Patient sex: M
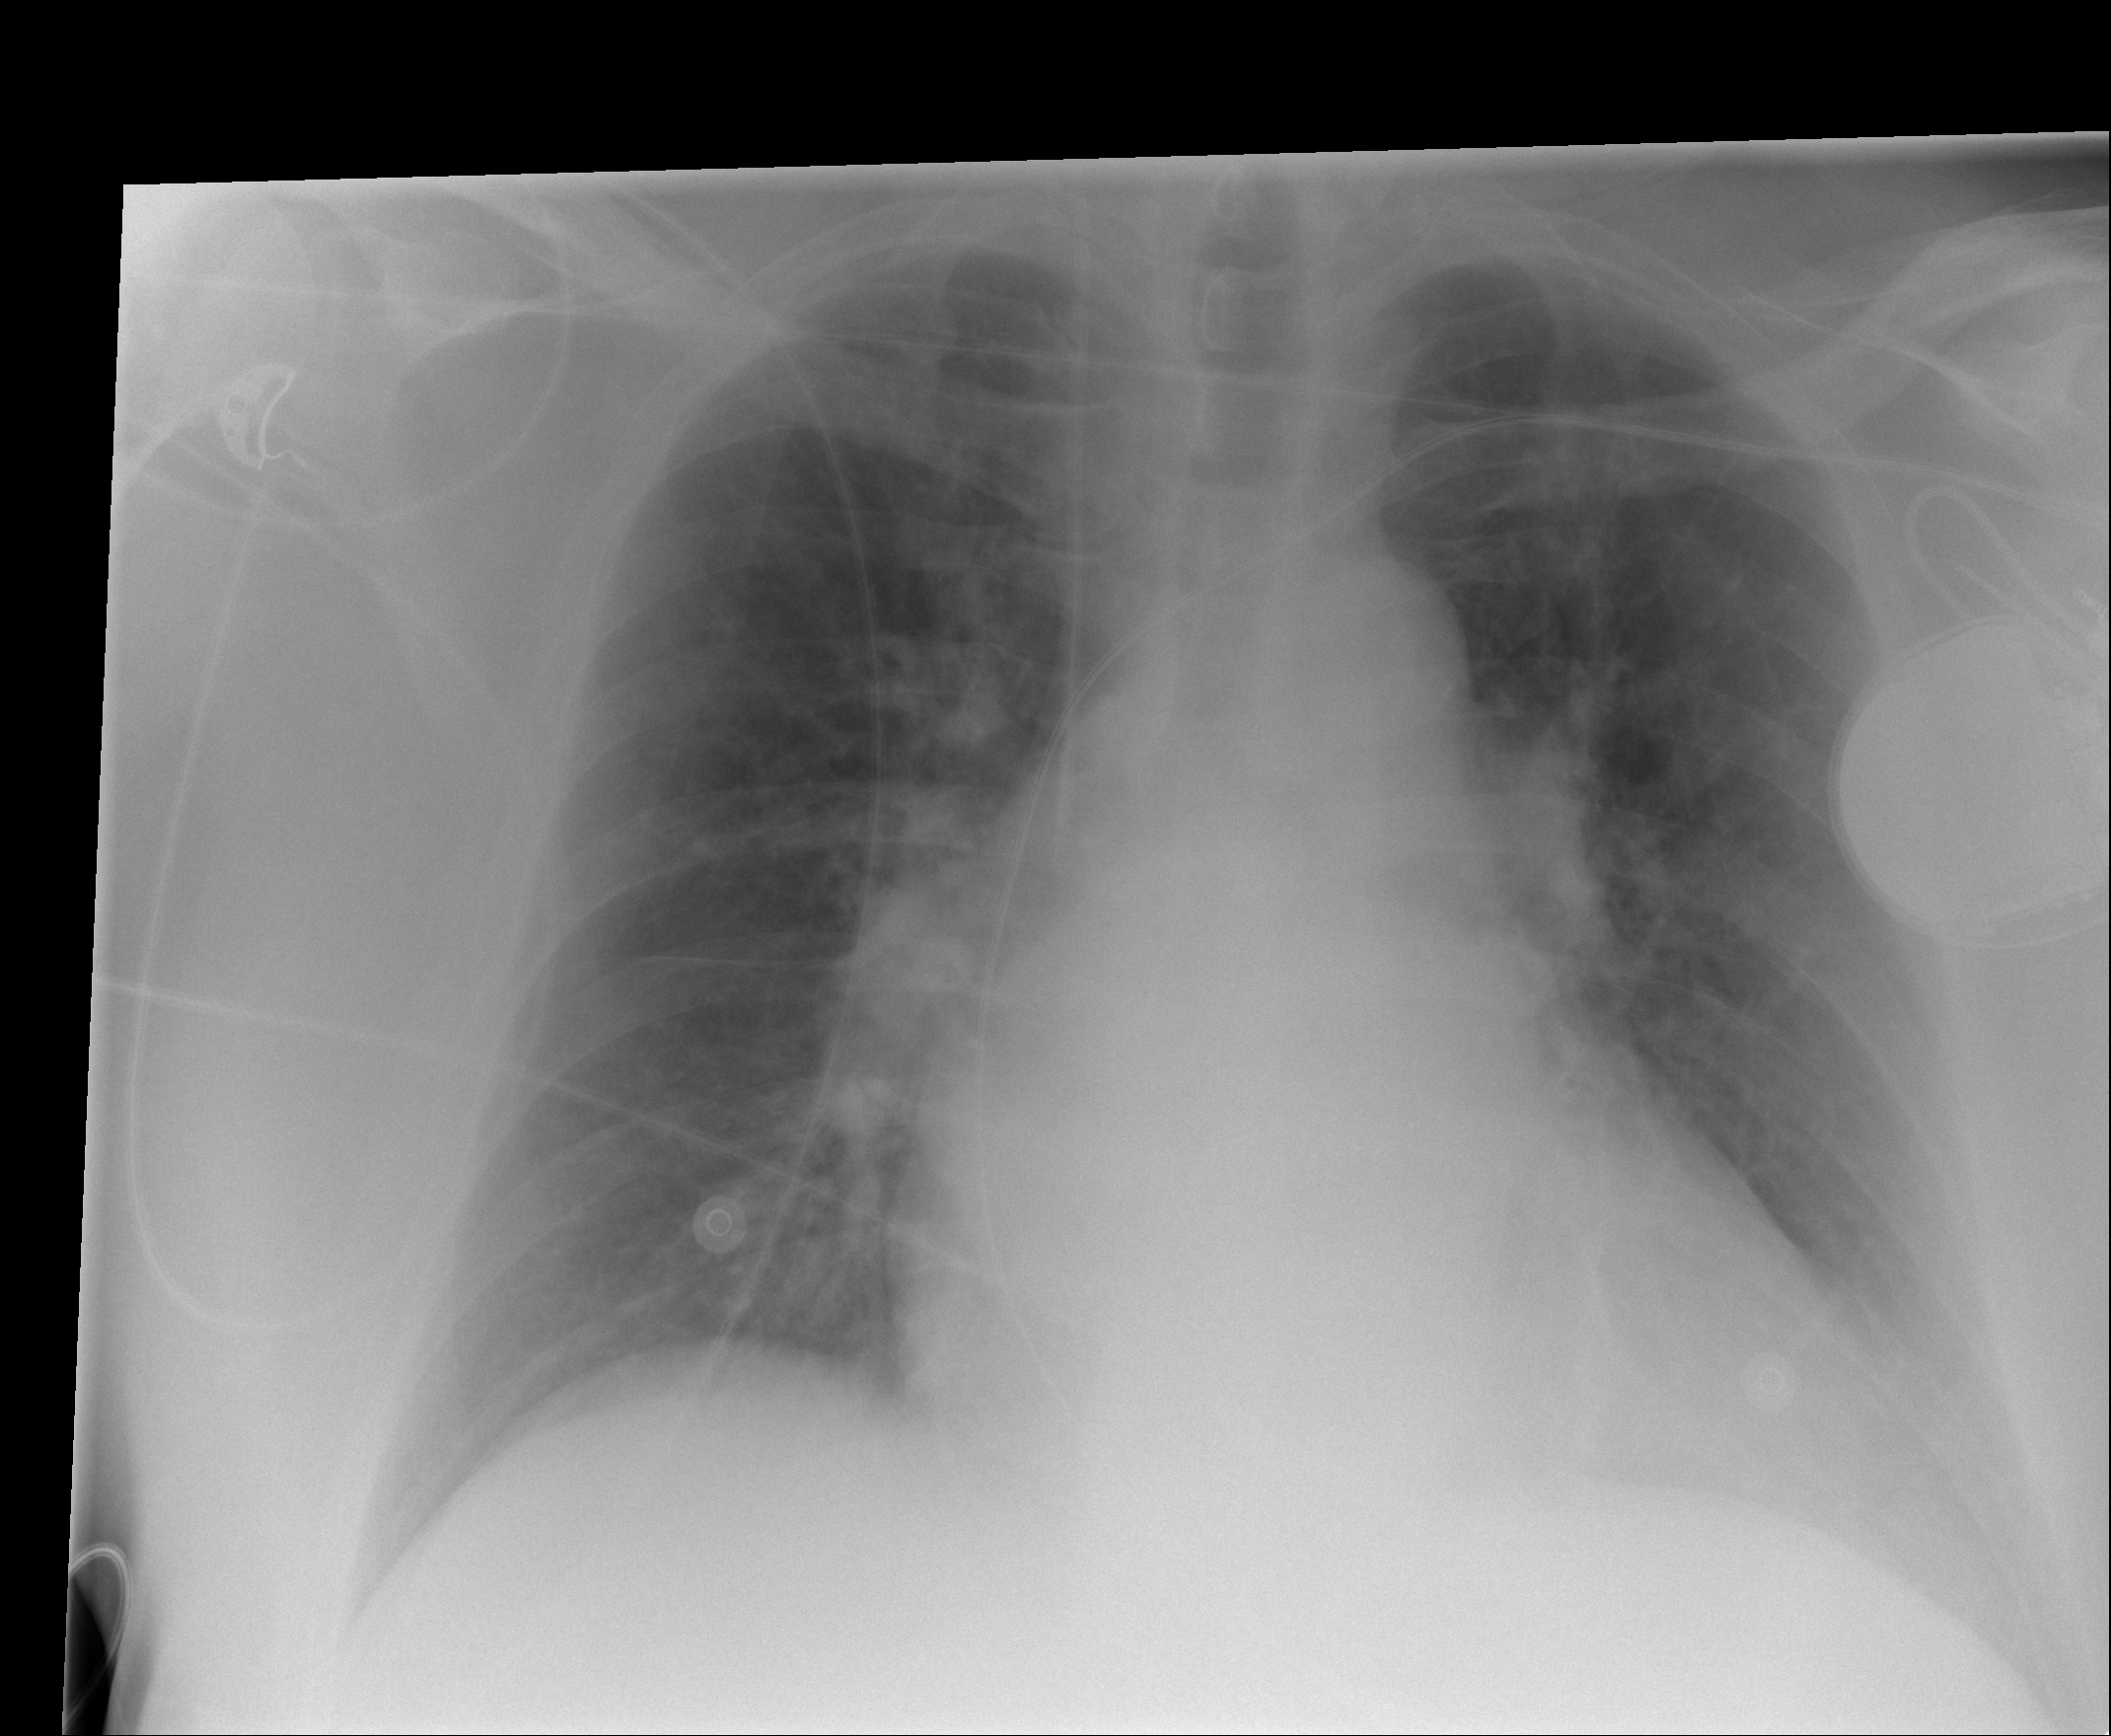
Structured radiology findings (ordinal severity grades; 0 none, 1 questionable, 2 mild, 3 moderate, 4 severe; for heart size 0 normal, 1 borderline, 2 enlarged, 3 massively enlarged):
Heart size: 2
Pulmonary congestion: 2
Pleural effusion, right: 0
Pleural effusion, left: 0
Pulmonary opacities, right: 0
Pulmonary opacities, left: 0
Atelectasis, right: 0
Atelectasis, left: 0